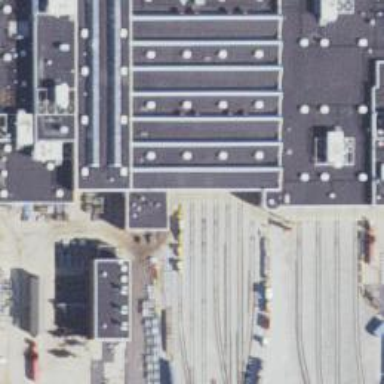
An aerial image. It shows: Building passage tunnel under electrified rail in service yard.